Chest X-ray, AP view. Patient: 64 years old, sex M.
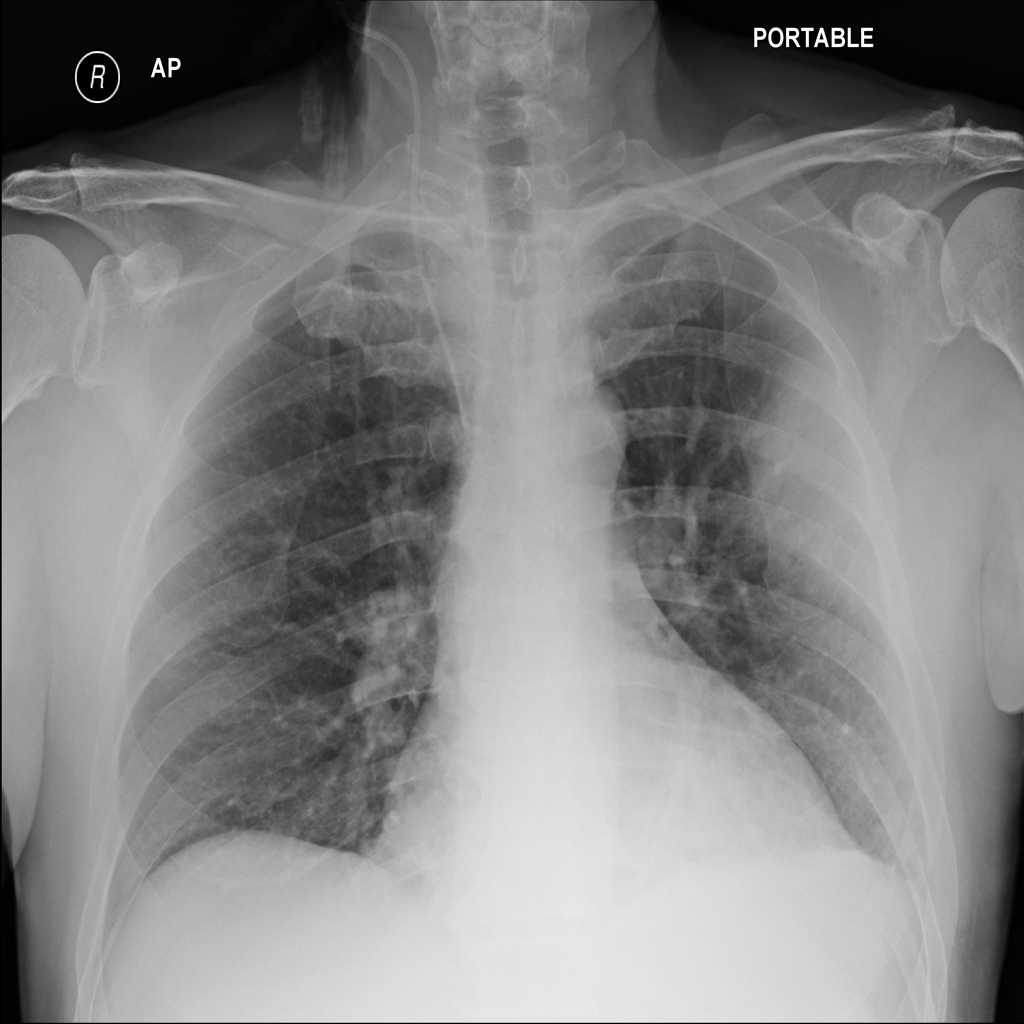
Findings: No Finding